Question: I have been following the discussion of hitTestObject vs hitTestPoint vs custom hitTest for quite some time. Often I have gone down the route of using Point, given the shape option.
However - I am now trying to do a hit test of a bullet hitting a circular enemy. What I am currently using is below:

'''
for (var i:int = 0; i<levelHolder.enemyArray.length; i++){
if(levelHolder.enemyArray[i]){
if(this.hitTestObject(levelHolder.enemyArray[i].hit) && hit == false && distanceTravel <= range){
trace("You hit a baddie "+i)
hit = true
this.parent.removeChild(this)
var gotShot:gotshot = new gotshot() // move to sound
gotShot.play() // move to sound
levelHolder.damageEnemy(i, damage)
}
}
}
'''
Now, obviously this is causing the bullet to stop in the alpha areas around the hit and count it as a hit.
I did assume that I would be able to easily do the following, however it does not work:
'''
if(this.hitTestPoint(levelHolder.enemyArray[i].x, levelHolder.enemyArray[i].y, true) && hit == false && distanceTravel <= range)
...
'''
This causes a very, very limited hit range as we're working with the single X and Y position.
My question is this: How can I do this with more accurancy?
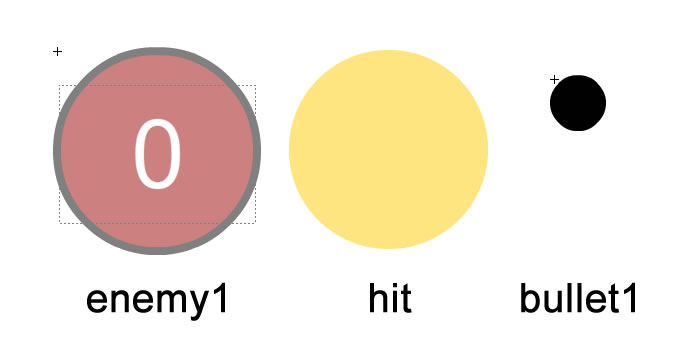
Answer: First thing noticed is this, if you talk about performence the code below failed. Single change on it will give performence like %90
'''
if(this.hitTestObject(levelHolder.enemyArray[i].hit) && hit == false && distanceTravel <= range)
// this way is much better.
if( hit == false && distanceTravel <= range && this.hitTestObject(levelHolder.enemyArray[i].hit))
'''
Second thing is to implement your own hit test as @Russel says, if you are working with circles. And try not to use Math.sqrt() function.